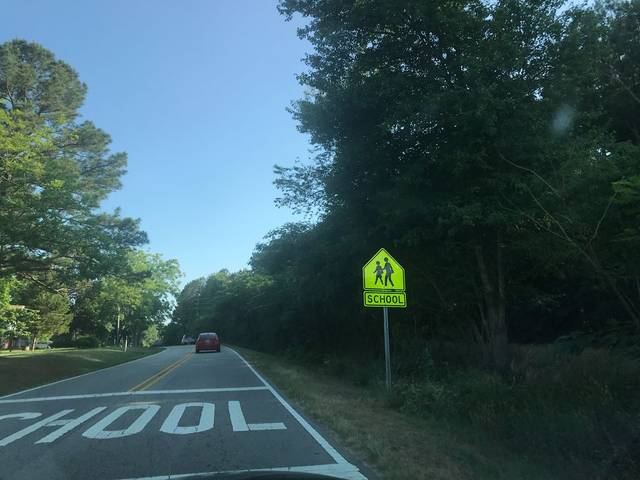
Region: United States
Coordinates: 35.719, -78.602